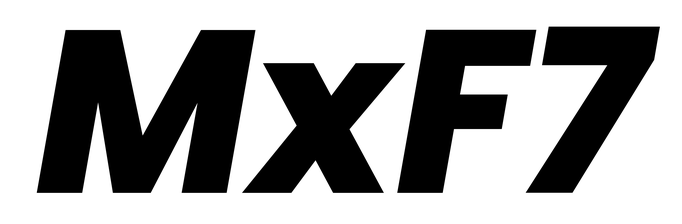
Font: Poppins-ExtraBoldItalic